Question: I'm not sure this is possible but my manager wants me to do it...
Using the below picture as a reference, is it possible to retrieve a group of records, where each record has 2 rows of columns?
So columns: Number, Incident Number, Vendor Number, Customer Name, Customer Location, Status, Opened and Updated would be part of the first row and column: Work Notes would be a new row that spans the width of the report. Each record would have two rows. Is this possible with a GROUP BY statement?
Row 1 = Number, Incident Number, Vendor Number, Customer Name, Customer Location, Status, Opened and Updated
Row 2 = Work Notes
Row 1 = Number, Incident Number, Vendor Number, Customer Name, Customer Location, Status, Opened and Updated
Row 2 = Work Notes
...

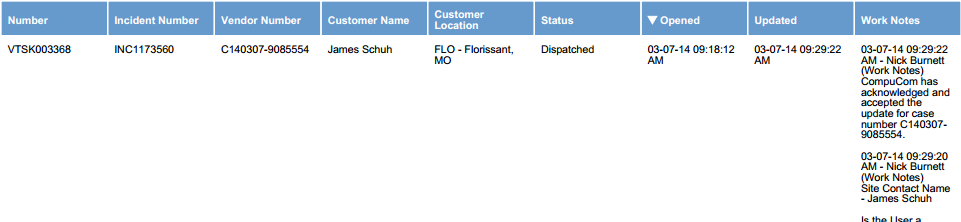
Answer: I don't think that possible with the built in report engine. You'll need to export the data and format it using something else.
You could have something similar to what you want on short description (list report, group by short description), but you can't group by work notes so that's out.